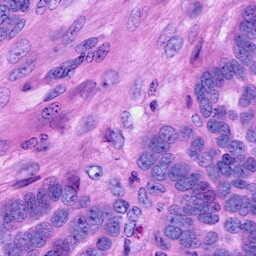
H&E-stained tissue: Ovarian